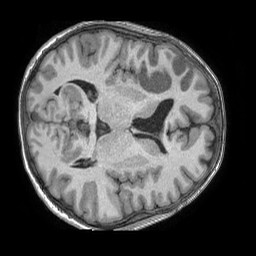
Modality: T1w
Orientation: axial
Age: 20
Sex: male
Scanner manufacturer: philips
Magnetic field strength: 1.5 T
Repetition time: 0.007769 s
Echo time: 0.003584 s